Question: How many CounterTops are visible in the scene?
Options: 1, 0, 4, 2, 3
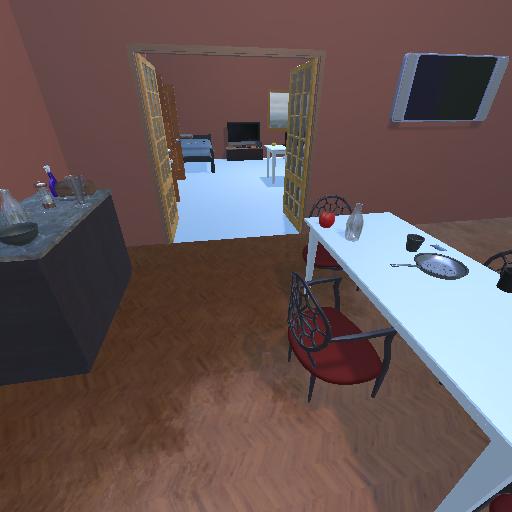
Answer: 1